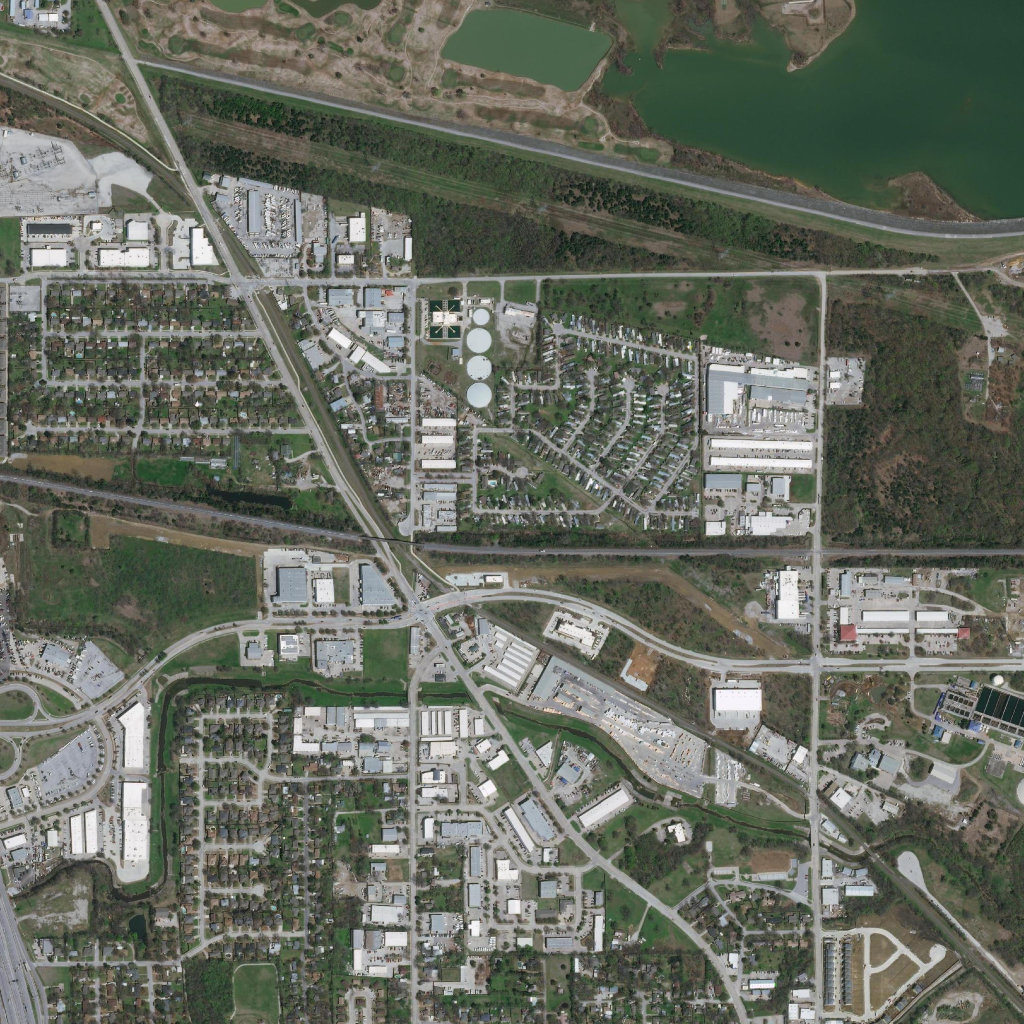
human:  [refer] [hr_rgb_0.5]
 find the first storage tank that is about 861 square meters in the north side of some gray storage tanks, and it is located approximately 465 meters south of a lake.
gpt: <box>[[45, 29, 48, 32, 0]]</box>

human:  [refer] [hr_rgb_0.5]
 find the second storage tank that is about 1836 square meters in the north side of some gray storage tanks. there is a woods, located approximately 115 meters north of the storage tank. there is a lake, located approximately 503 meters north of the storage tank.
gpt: <box>[[45, 31, 48, 34, 0]]</box>